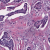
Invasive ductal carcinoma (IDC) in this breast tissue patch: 1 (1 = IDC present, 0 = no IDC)